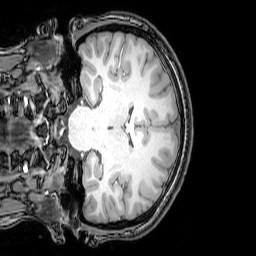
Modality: T1w
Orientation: coronal
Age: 20
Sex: female
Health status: healthy
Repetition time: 0.081 s
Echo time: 0.037 s